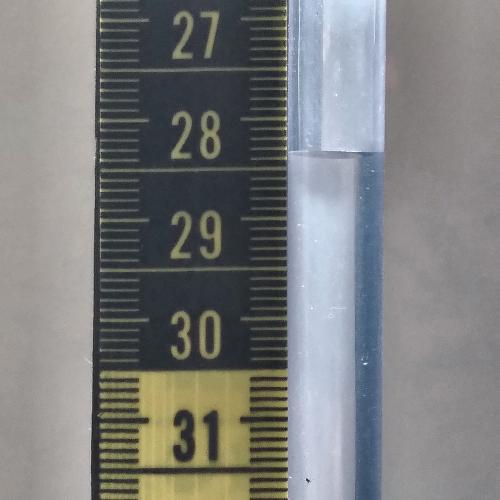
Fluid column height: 28.3 cm